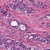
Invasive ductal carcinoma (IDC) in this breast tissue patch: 1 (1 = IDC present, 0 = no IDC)